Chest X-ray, PA view. Patient: 69 years old, sex F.
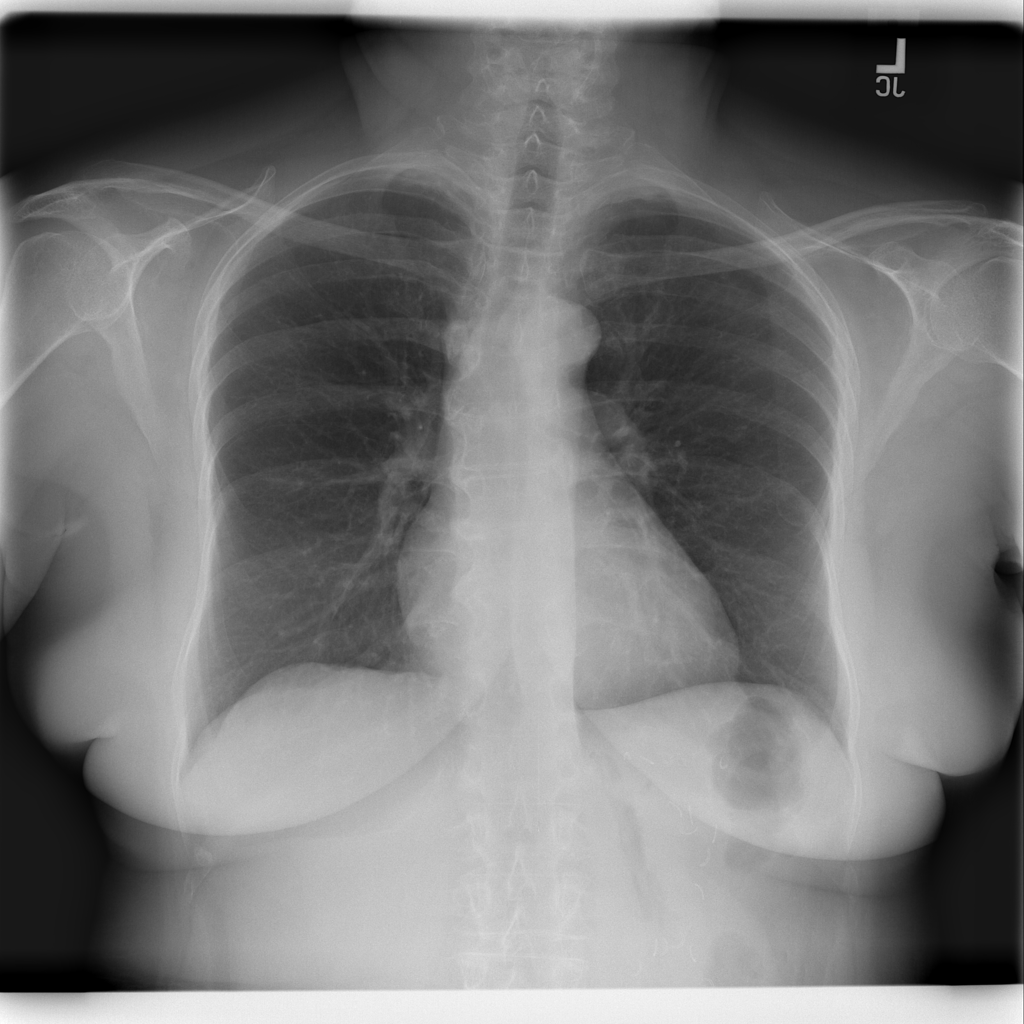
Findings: Infiltration